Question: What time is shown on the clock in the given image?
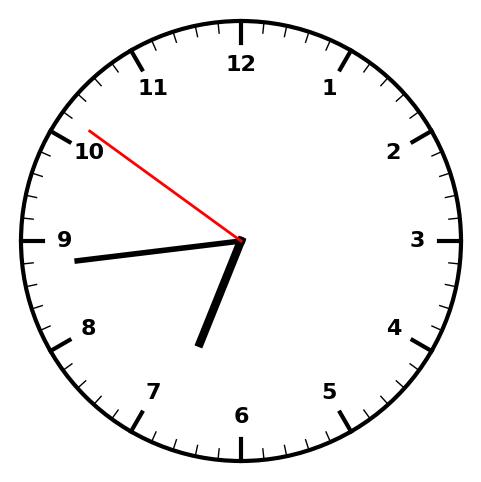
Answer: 06:43:51